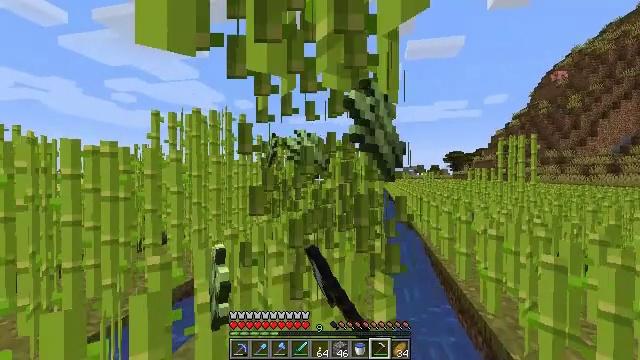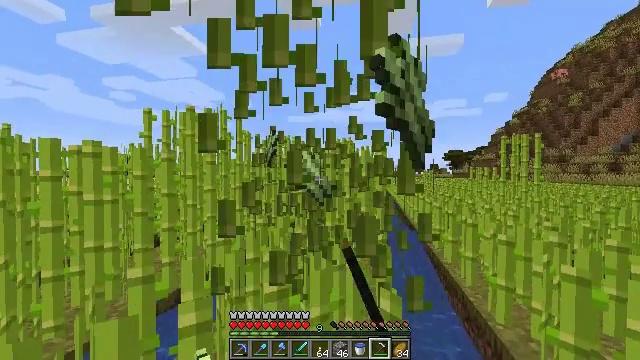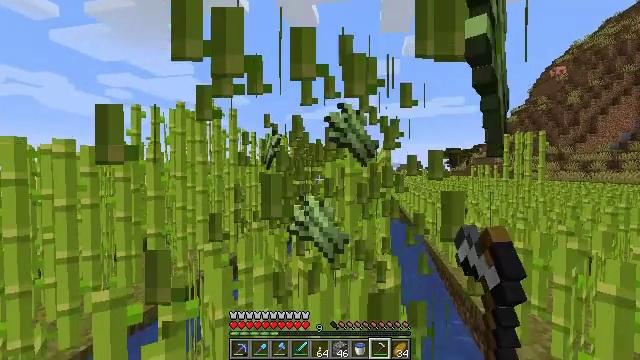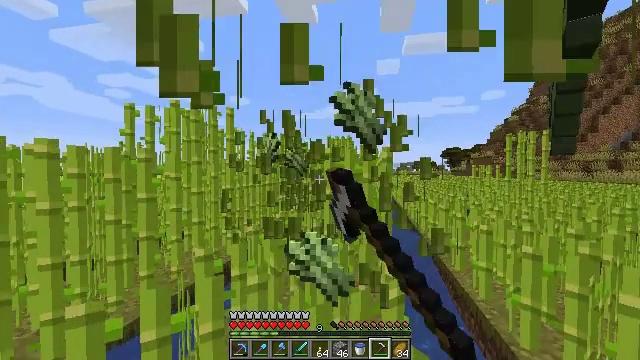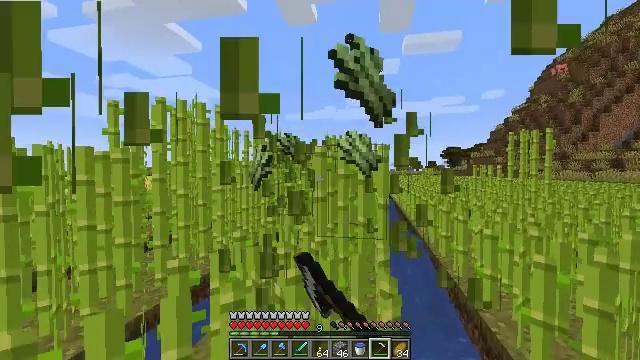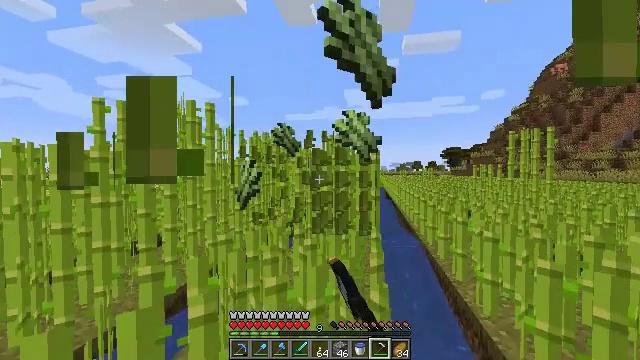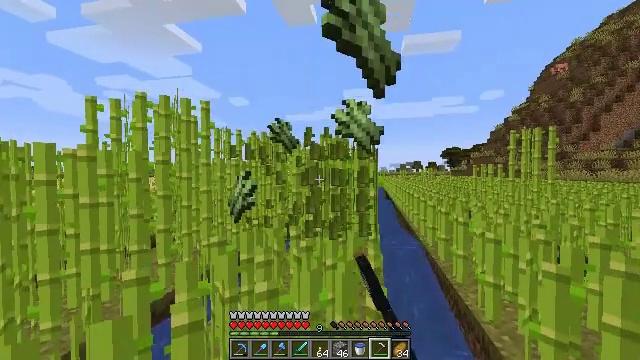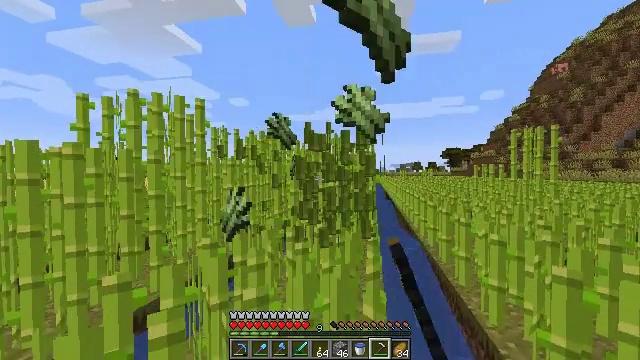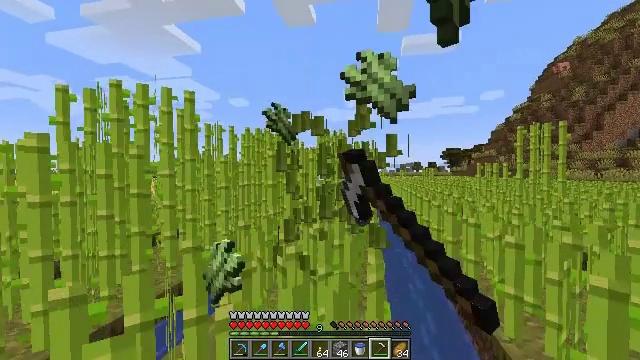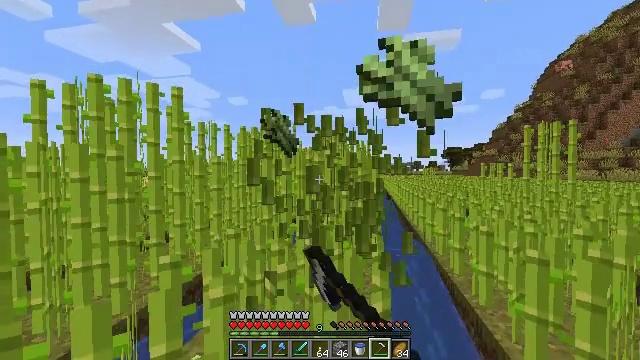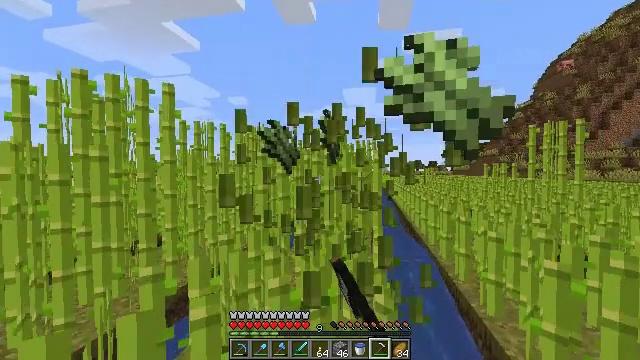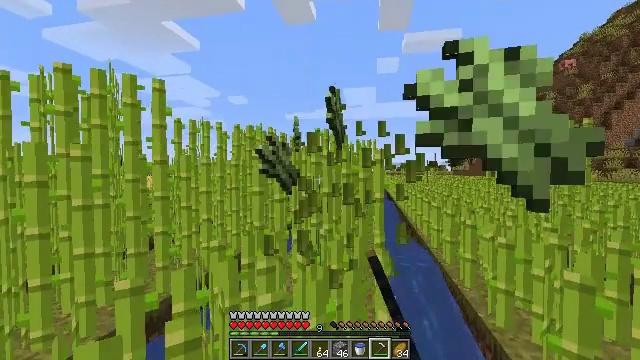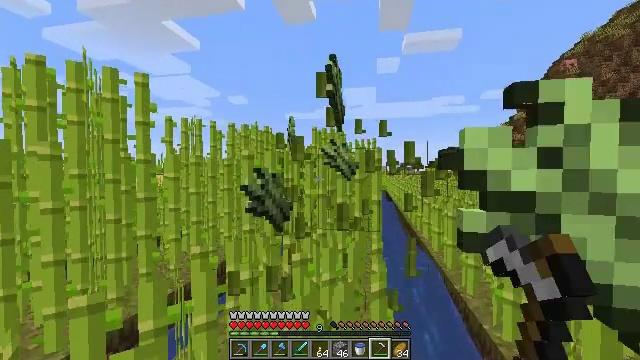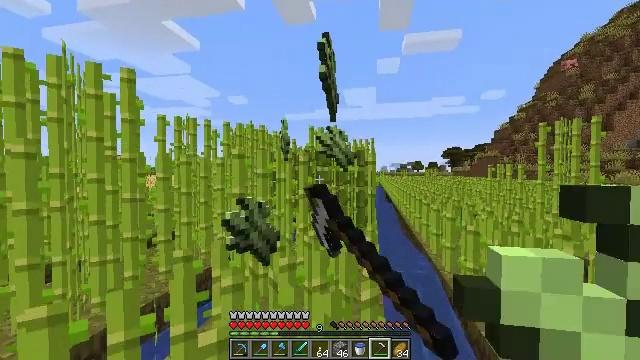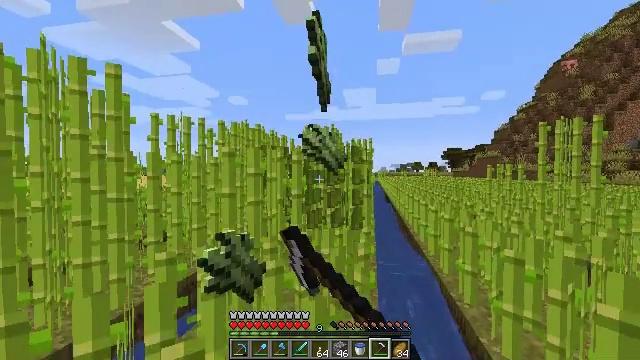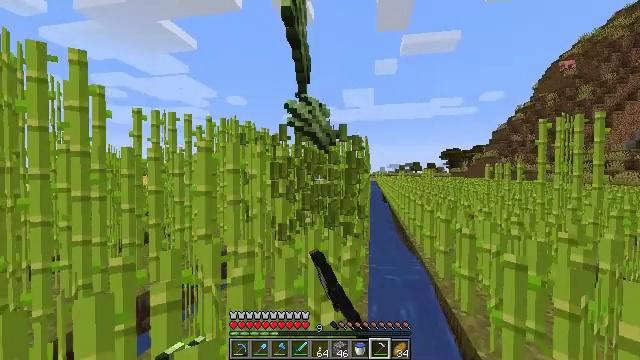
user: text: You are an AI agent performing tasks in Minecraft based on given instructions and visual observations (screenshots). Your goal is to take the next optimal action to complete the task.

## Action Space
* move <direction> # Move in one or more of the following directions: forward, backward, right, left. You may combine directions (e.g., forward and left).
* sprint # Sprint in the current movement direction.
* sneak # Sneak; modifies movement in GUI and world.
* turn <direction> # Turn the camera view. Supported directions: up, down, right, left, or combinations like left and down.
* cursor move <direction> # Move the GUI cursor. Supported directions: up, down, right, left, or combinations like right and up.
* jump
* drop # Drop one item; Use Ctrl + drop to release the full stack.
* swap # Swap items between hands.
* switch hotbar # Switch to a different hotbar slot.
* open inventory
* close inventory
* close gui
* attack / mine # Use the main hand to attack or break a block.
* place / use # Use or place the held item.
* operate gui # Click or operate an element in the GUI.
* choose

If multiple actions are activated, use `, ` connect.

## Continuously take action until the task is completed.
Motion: motion action
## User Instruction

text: Break the sugar cane.
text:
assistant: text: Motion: move forward, attack / mine
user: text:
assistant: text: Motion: move forward, attack / mine
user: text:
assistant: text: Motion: move forward and move right, attack / mine
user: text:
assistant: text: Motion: move forward and move right, attack / mine
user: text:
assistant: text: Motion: move forward and move right, attack / mine
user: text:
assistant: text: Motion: move forward, attack / mine
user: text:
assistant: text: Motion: move forward, attack / mine
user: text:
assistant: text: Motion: move forward, attack / mine
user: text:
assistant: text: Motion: move forward, attack / mine
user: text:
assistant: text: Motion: move forward, attack / mine
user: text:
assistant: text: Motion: move forward, attack / mine
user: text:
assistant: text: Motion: move forward and move right, attack / mine
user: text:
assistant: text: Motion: move forward and move right, attack / mine
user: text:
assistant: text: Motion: move forward and move right, attack / mine
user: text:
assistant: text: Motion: move forward, attack / mine
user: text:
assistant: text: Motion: move forward, attack / mine
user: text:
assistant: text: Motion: move forward, attack / mine
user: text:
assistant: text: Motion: move forward, attack / mine
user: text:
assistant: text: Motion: move forward, attack / mine
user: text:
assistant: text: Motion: move forward, attack / mine
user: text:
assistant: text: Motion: move forward, attack / mine
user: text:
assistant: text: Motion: move forward, attack / mine
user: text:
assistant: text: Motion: move forward, attack / mine
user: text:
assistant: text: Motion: move forward and move left, turn left, attack / mine
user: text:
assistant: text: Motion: move forward and move left, attack / mine
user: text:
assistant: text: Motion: move forward and move left, attack / mine
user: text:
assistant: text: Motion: move forward and move right, attack / mine
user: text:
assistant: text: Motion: move forward and move right, turn right, attack / mine
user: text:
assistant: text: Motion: move forward and move right, attack / mine
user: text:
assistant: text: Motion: move forward and move right, attack / mine